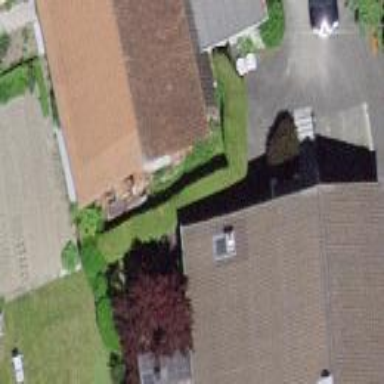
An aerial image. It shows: Garage.